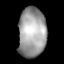
Tissue: lung
Cell type: Others
Senescence score: 0.196
Nuclear area (px): 1354
Mean DAPI intensity: 159.311